Field crop: tomato
Growth stage: 1
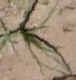
Species: cyperus